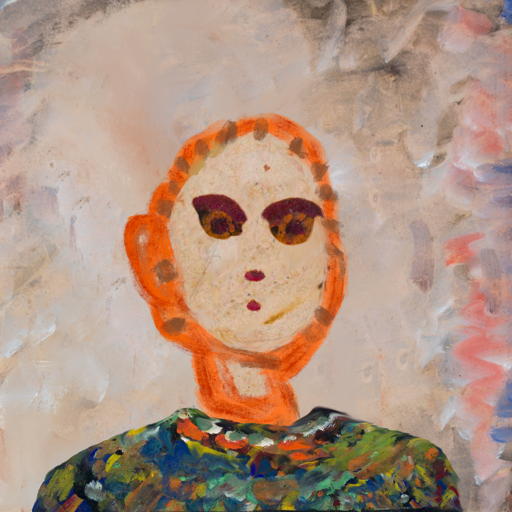
Background: Roy_Bahadur, Head And Neck Front: Rupkatha, Face Front: Doll, Bust: An_Impression, Hair Front: Blank, Head Accessory: Blank, Second Necklace: Blank, Necklace: Blank, Baby: Blank